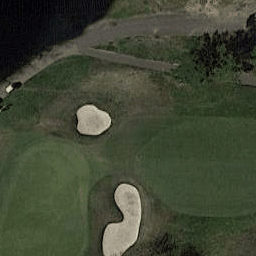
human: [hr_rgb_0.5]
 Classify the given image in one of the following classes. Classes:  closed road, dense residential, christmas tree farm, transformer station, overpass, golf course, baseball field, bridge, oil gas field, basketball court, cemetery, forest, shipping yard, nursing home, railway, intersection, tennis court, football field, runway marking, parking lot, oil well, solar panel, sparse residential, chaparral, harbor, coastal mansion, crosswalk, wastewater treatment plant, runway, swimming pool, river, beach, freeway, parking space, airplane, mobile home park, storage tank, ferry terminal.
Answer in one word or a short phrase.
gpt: golf course